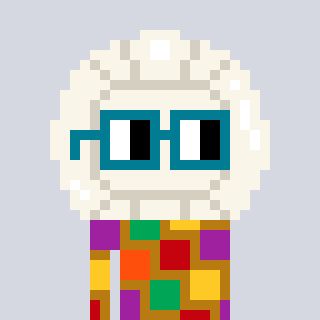
a pixel art character with square dark green glasses, a volleyball-shaped head and a gold-colored body on a cool background